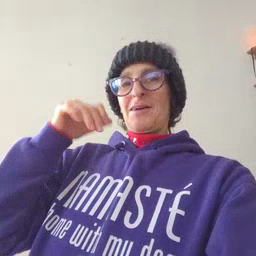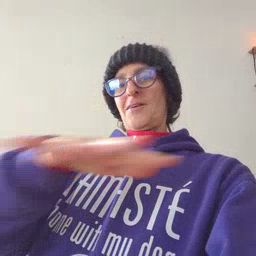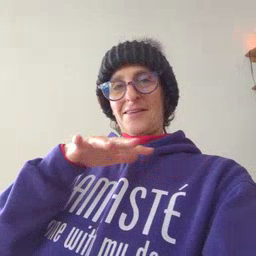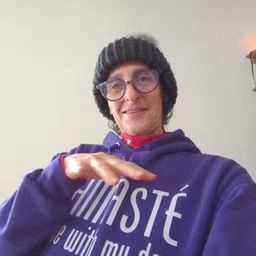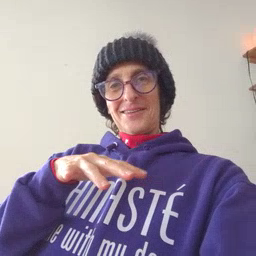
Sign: backyard